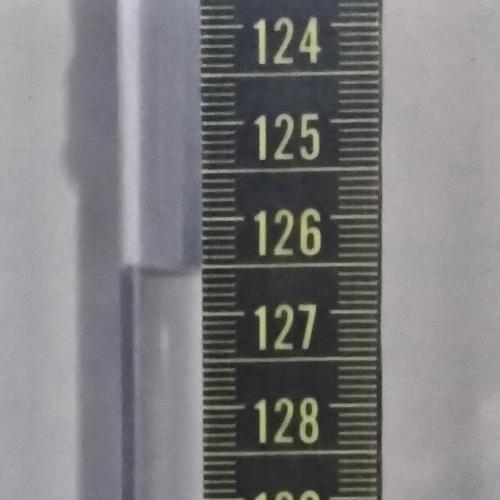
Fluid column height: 126.6 cm